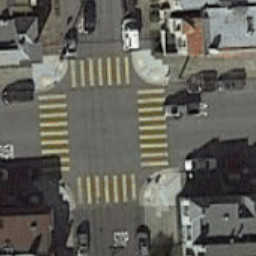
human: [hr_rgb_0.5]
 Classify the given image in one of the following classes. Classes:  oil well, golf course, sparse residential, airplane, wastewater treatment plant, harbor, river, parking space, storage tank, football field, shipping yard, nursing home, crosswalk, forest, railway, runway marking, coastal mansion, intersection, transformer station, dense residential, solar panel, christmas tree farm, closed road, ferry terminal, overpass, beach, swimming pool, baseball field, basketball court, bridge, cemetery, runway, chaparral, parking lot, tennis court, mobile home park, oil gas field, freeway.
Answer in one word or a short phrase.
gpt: crosswalk